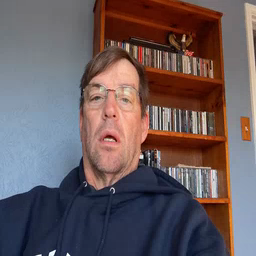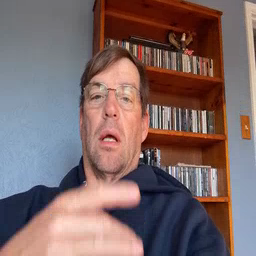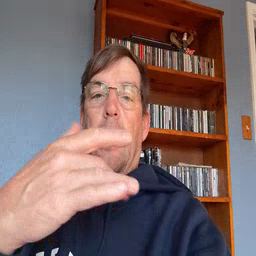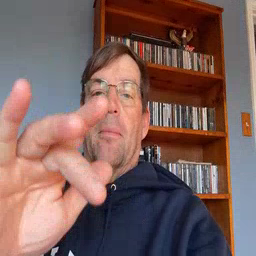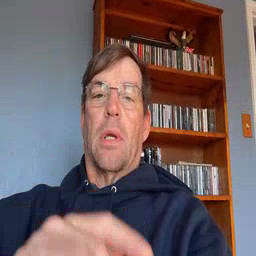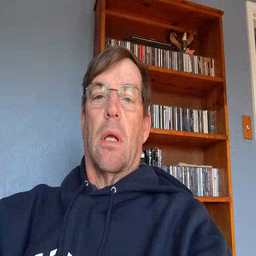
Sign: empty